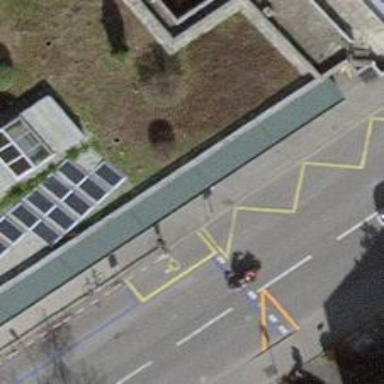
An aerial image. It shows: Asphalt sidewalk leading to public transport platform.